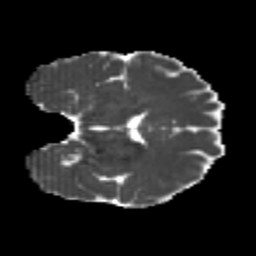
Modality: MD
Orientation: coronal
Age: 24
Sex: male
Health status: healthy
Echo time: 0.074 s